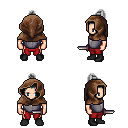
a pixel art fantasy rpg character, male body template, human, light skin, steel chest armor, red pants, gray short topknot hairstyle, cloth hood, black shoes, dagger, four views (front, back, left, right), 2x2 character sprite sheet, small pixel art, hard edges, no anti-aliasing